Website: apple
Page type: billing-address
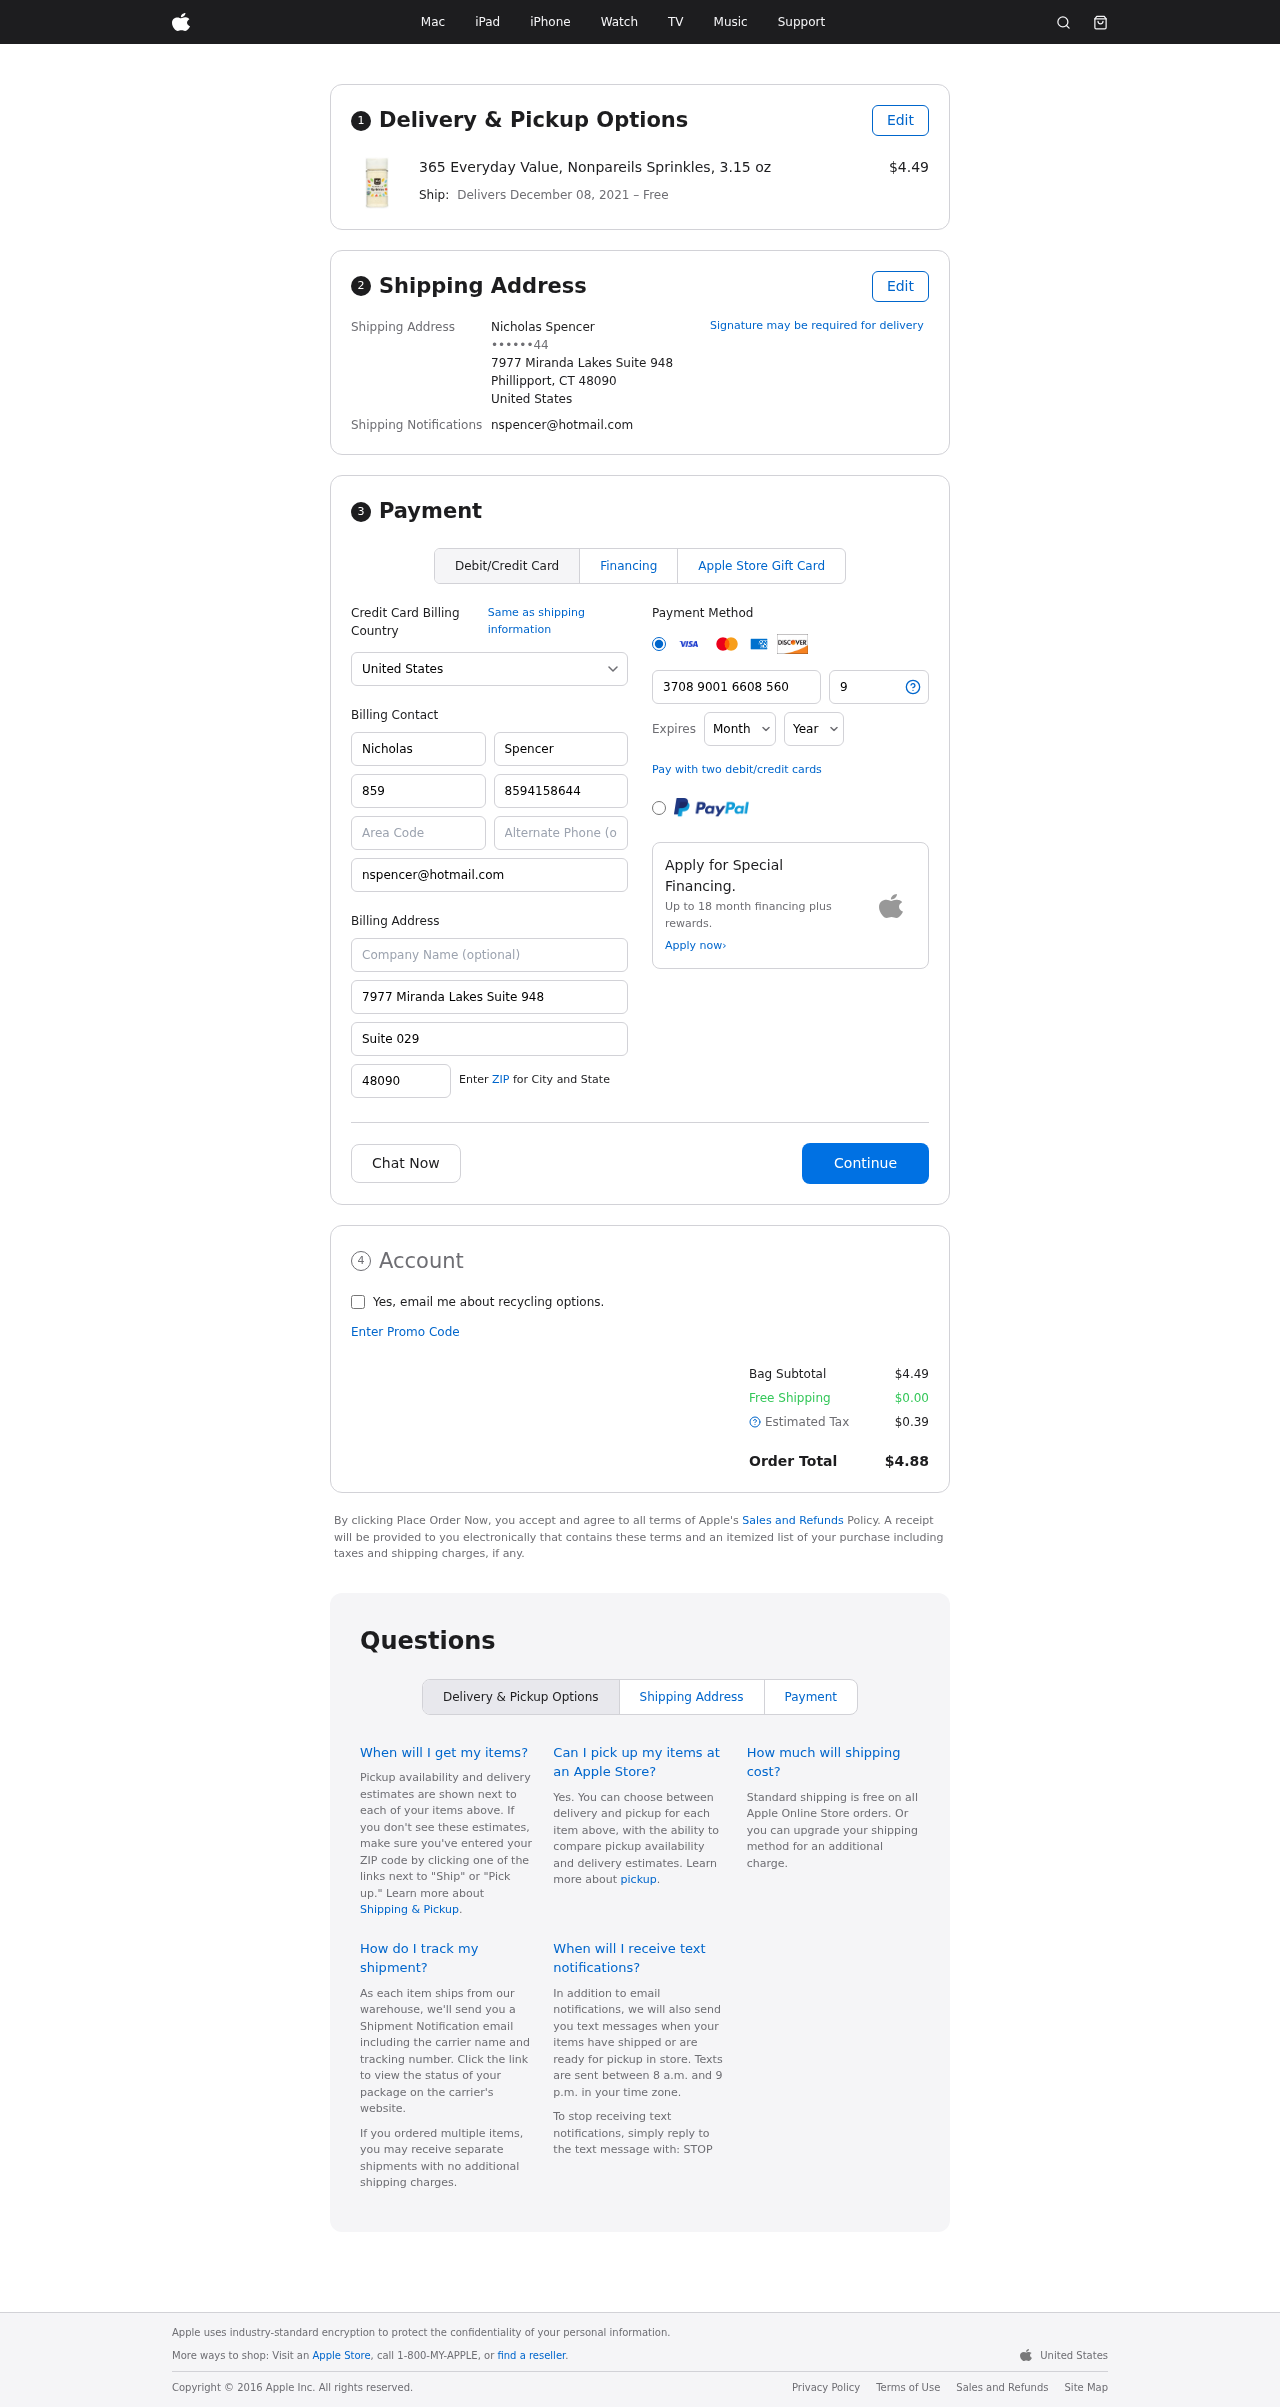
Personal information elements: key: PII_CARD_CVV
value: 9218
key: PII_CARD_EXPIRY_MONTH
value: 02
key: PII_CARD_EXPIRY_YEAR
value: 28
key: PII_CARD_NUMBER
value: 3708 9001 6608 560
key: PII_CITY_STATE_ZIP
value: Phillipport, CT 48090
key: PII_COUNTRY
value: United States
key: PII_EMAIL
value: nspencer@hotmail.com
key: PII_FULLNAME
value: Nicholas Spencer
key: PII_STREET
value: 7977 Miranda Lakes Suite 948
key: PII_PHONE_MASKED
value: ••••••44
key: PII_BILLING_FIRSTNAME
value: Nicholas
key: PII_BILLING_LASTNAME
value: Spencer
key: PII_BILLING_PHONE_AREA
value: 859
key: PII_BILLING_PHONE
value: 8594158644
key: PII_BILLING_EMAIL
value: nspencer@hotmail.com
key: PII_BILLING_STREET
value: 7977 Miranda Lakes Suite 948
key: PII_BILLING_STREET2
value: Suite 029
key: PII_BILLING_POSTCODE
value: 48090
Product elements: key: PRODUCT1_NAME
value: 365 Everyday Value, Nonpareils Sprinkles, 3.15 oz
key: PRODUCT1_PRICE
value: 4.49
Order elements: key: ORDER_DELIVERY_DATE
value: December 08, 2021
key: ORDER_SUBTOTAL
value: $4.49
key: ORDER_SHIPPING_COST
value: $0.00
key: ORDER_TAX
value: $0.39
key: ORDER_TOTAL
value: $4.88